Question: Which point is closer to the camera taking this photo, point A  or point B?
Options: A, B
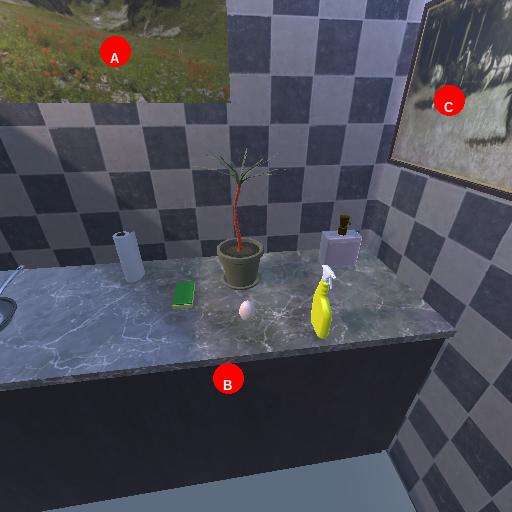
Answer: A